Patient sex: M
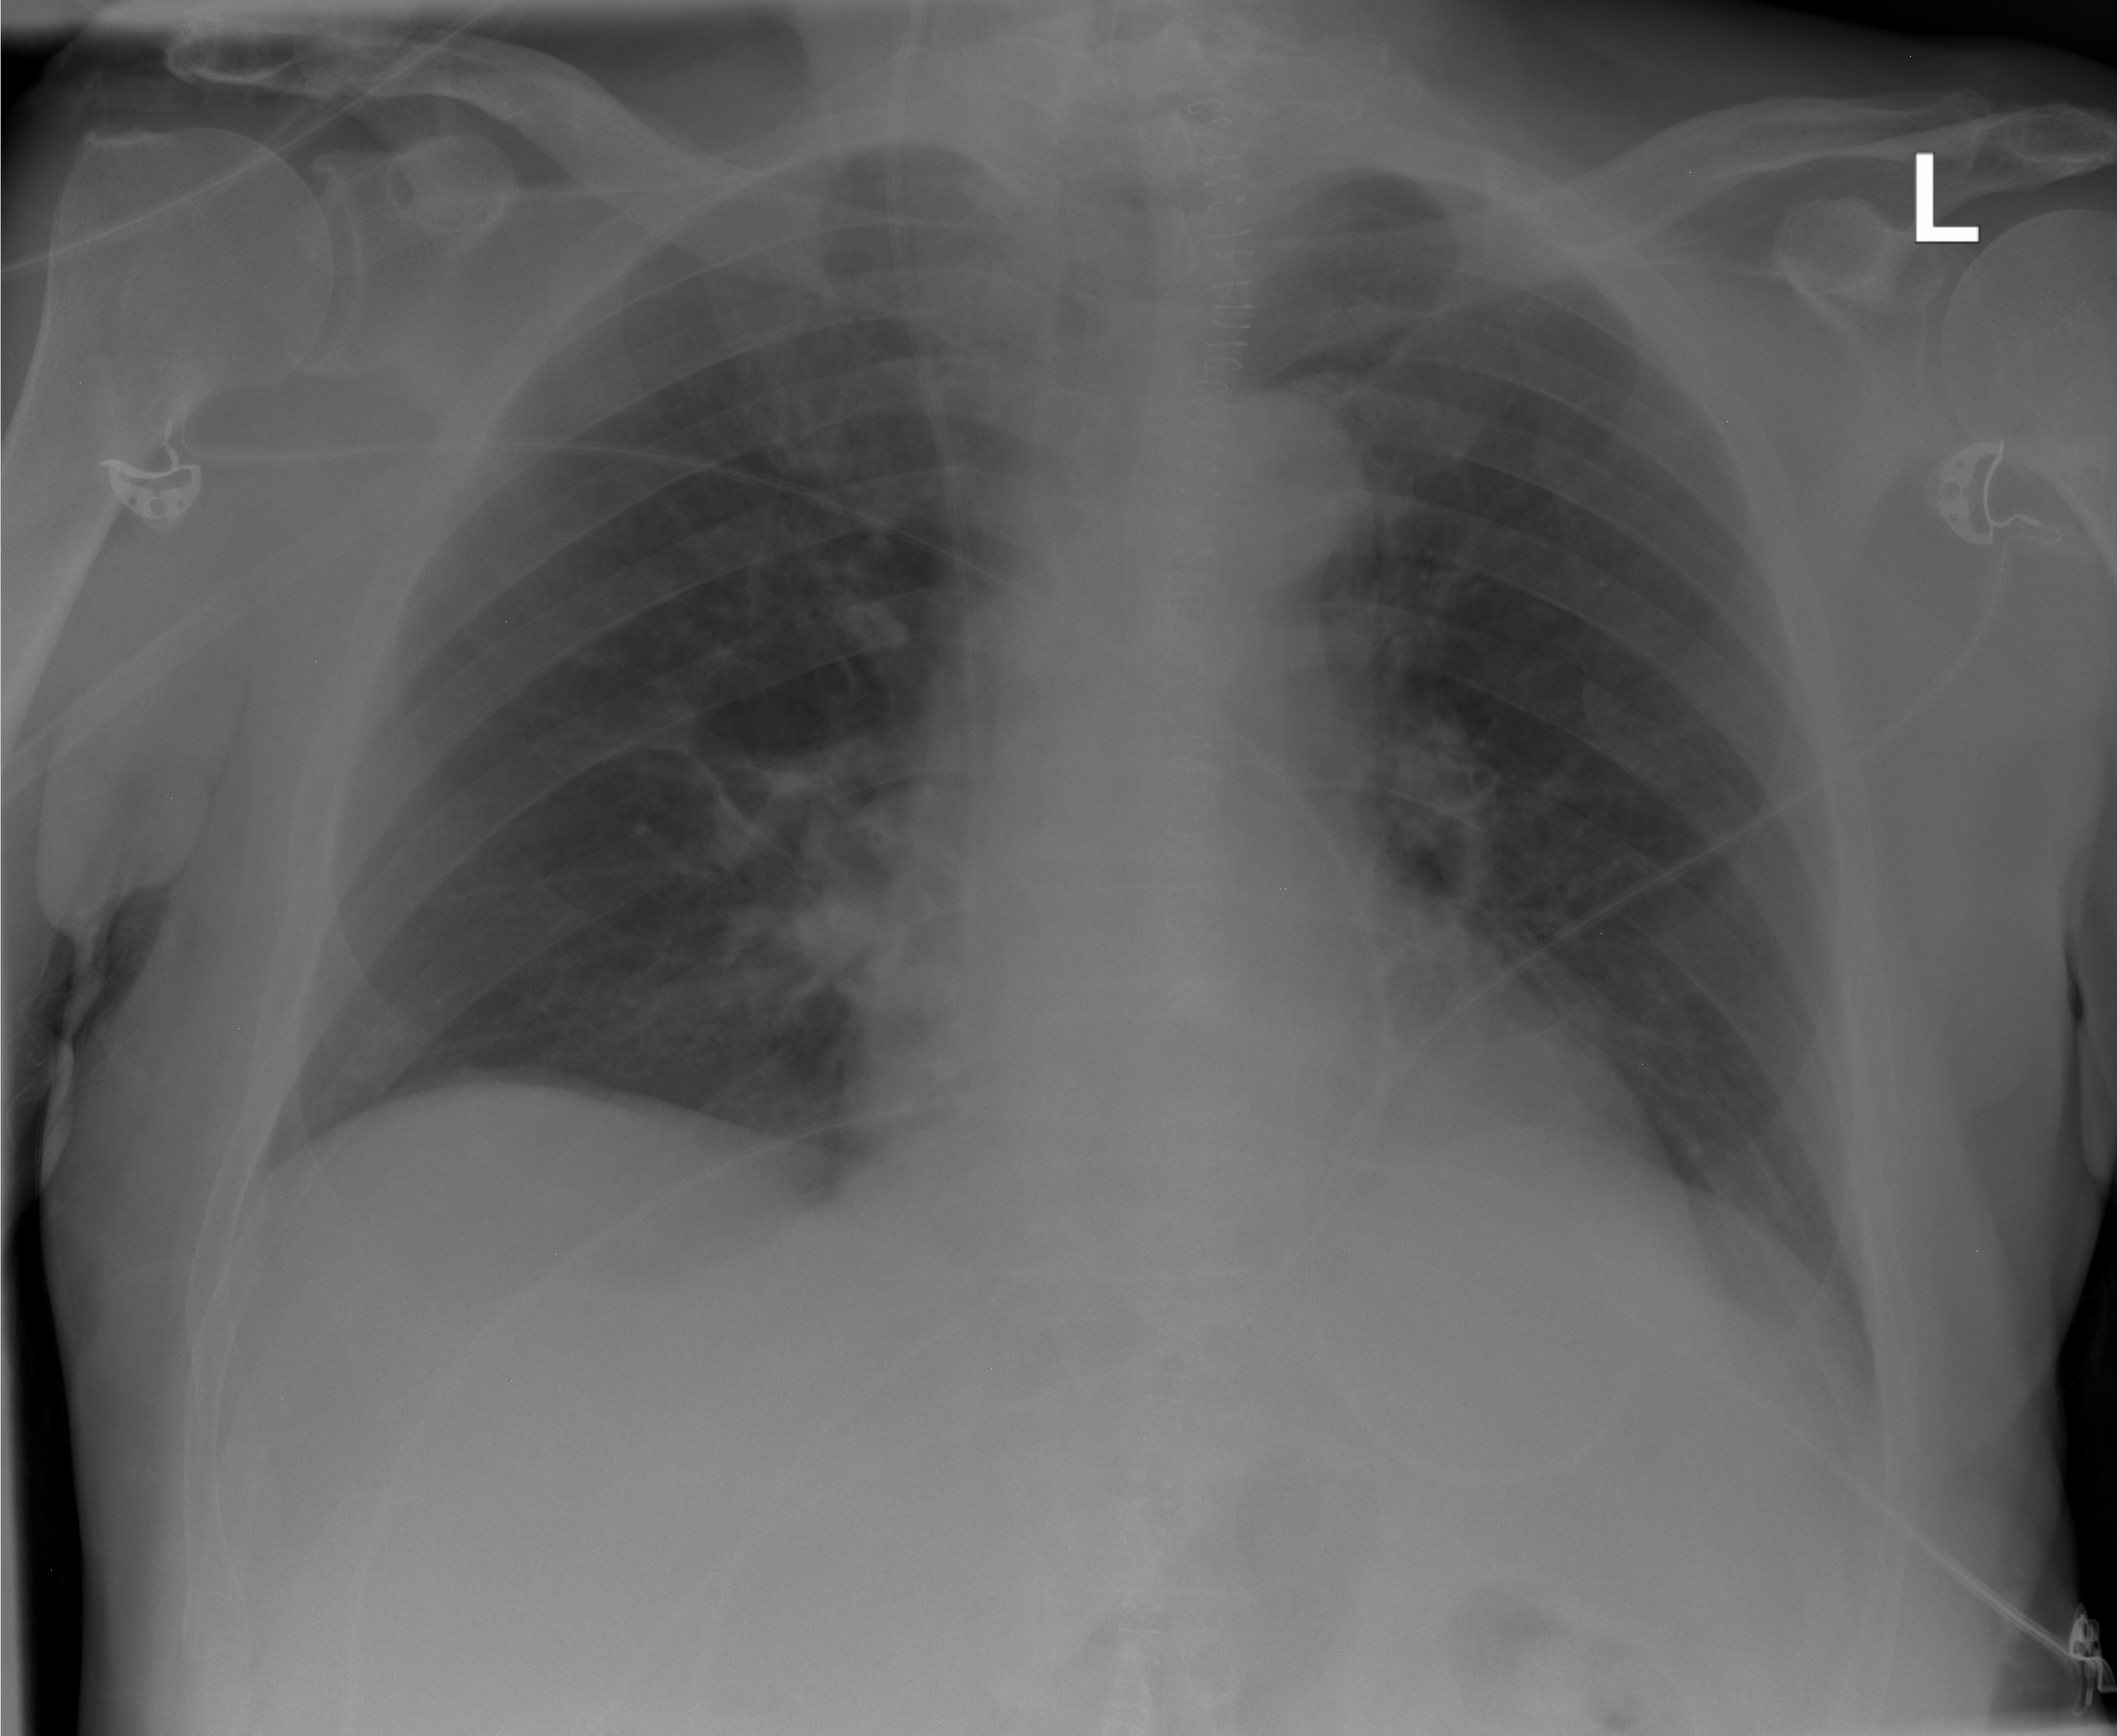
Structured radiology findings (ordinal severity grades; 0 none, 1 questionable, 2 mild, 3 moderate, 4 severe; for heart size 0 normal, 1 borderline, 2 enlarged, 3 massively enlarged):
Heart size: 0
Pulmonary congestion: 0
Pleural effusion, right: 0
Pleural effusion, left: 0
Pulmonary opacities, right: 2
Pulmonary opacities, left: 0
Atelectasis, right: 0
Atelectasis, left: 0